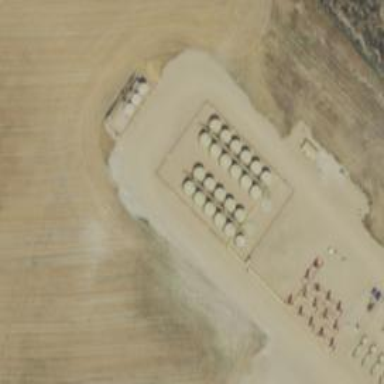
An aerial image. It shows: Storage tank with man-made structure.